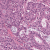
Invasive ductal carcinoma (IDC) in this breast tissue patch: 1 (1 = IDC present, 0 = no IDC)